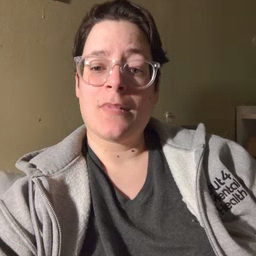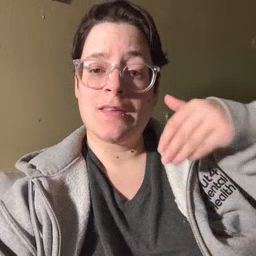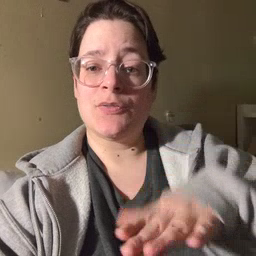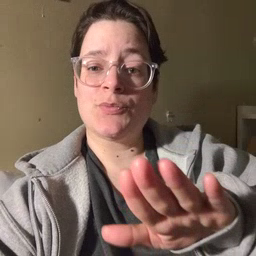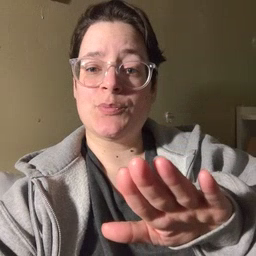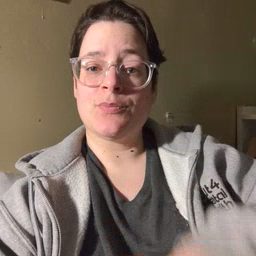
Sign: into